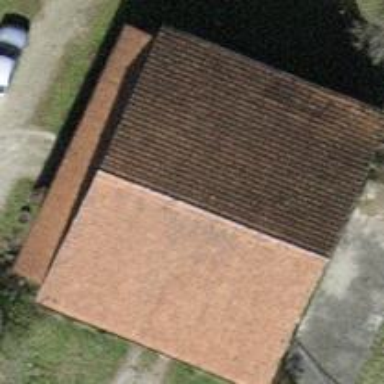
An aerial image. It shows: Gabled roof on farm auxiliary building.